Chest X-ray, AP view. Patient: 54 years old, sex M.
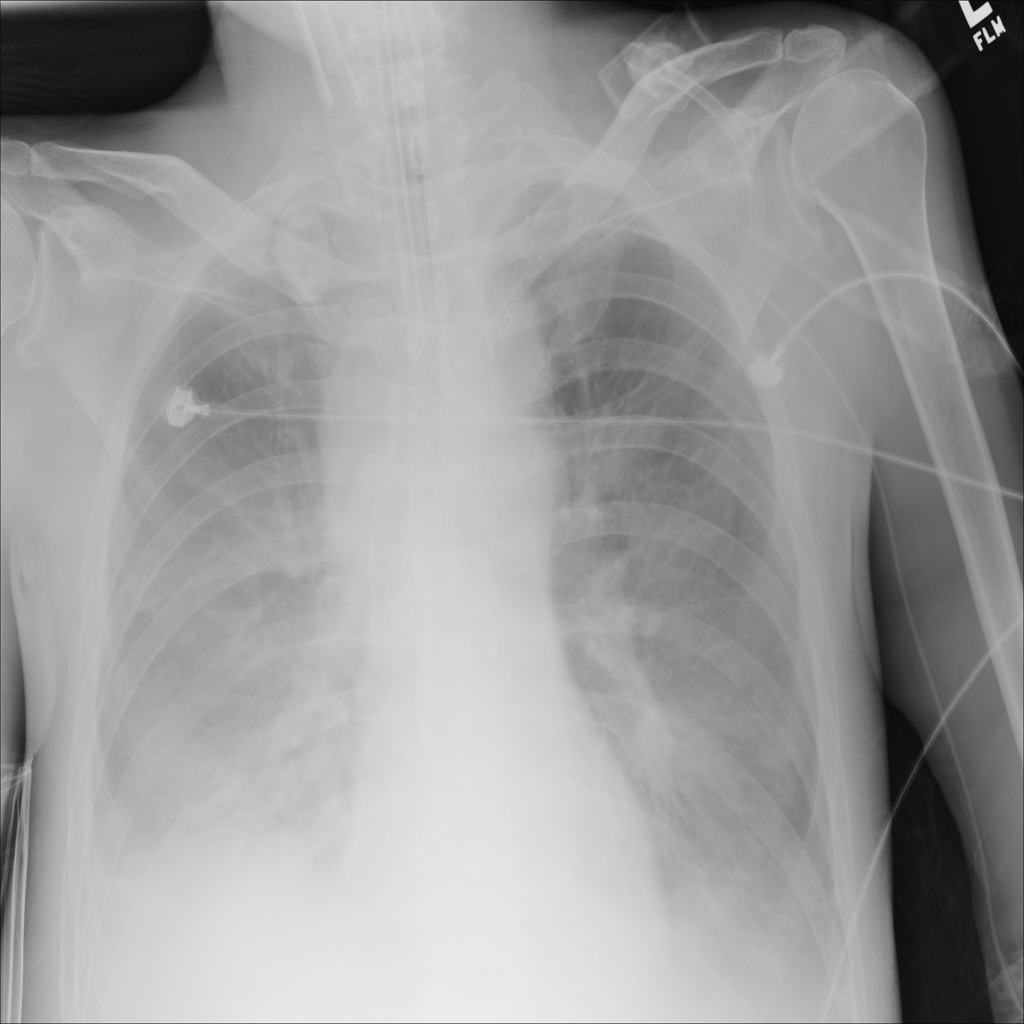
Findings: Effusion